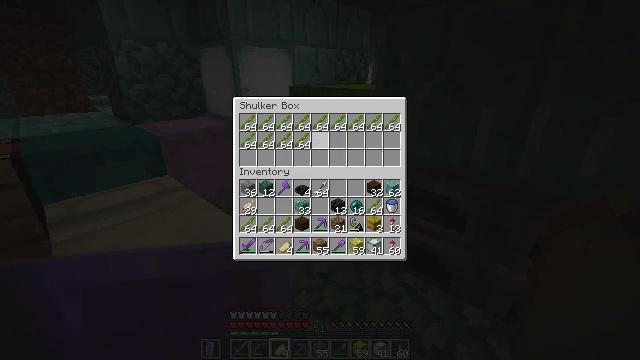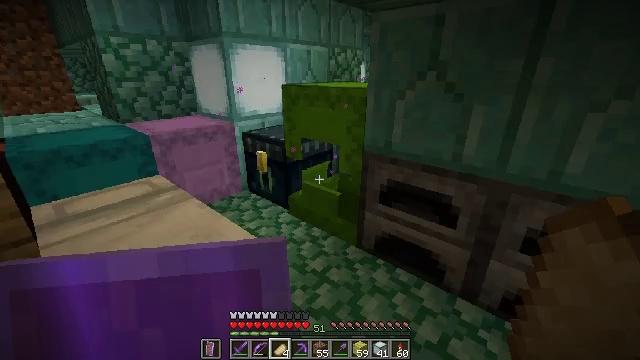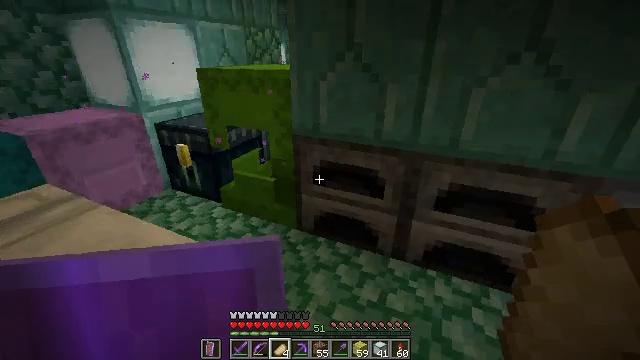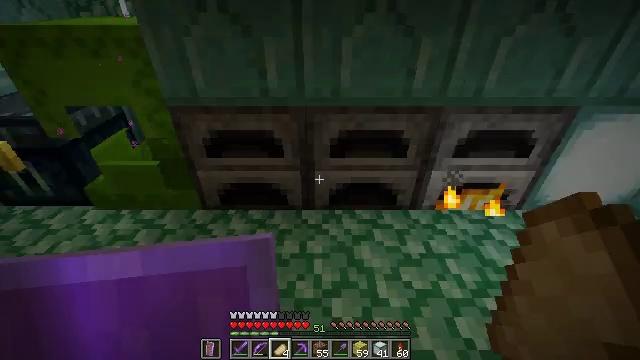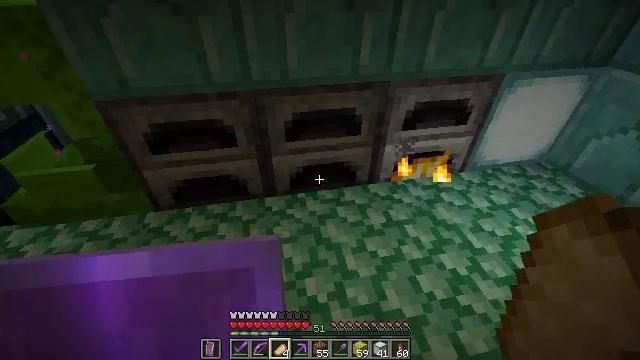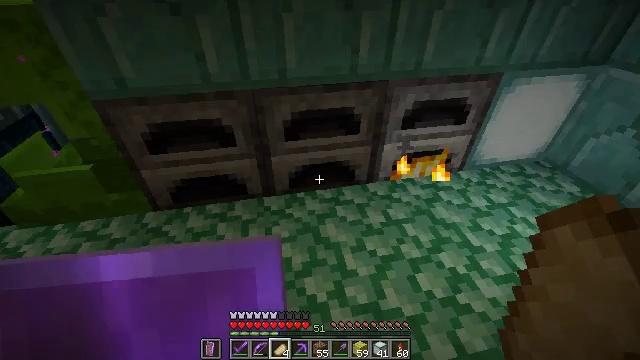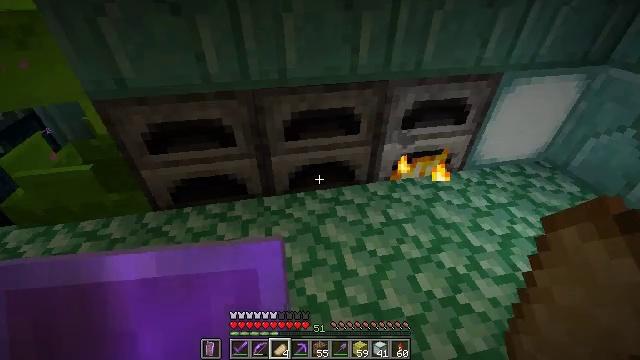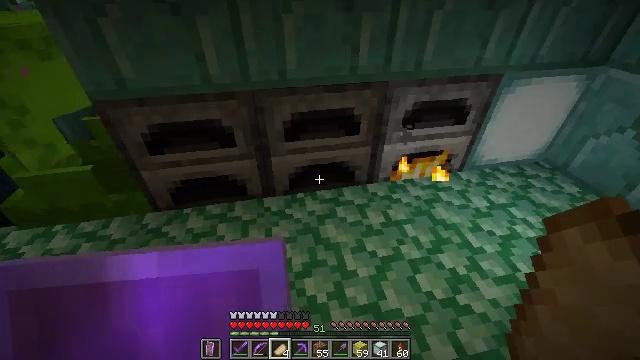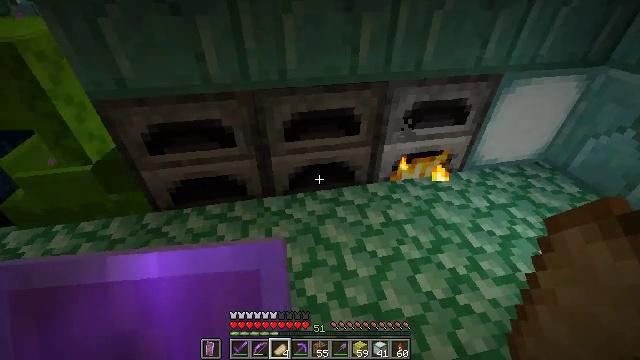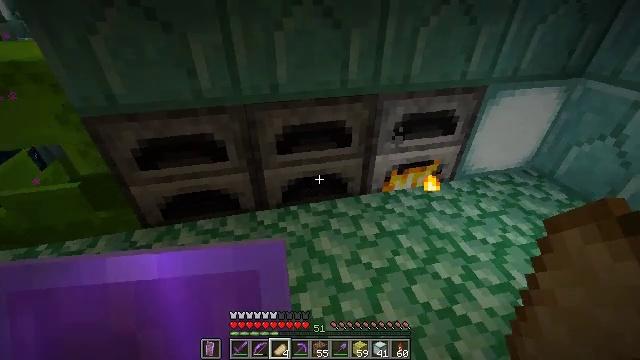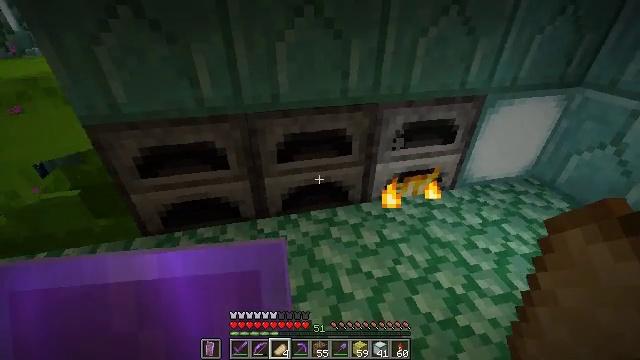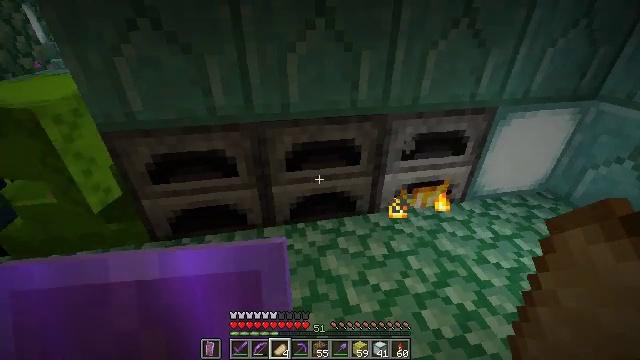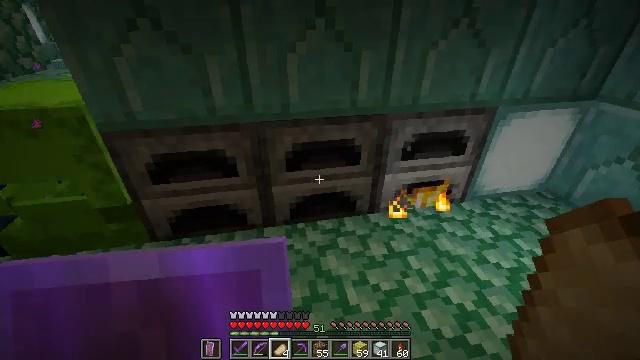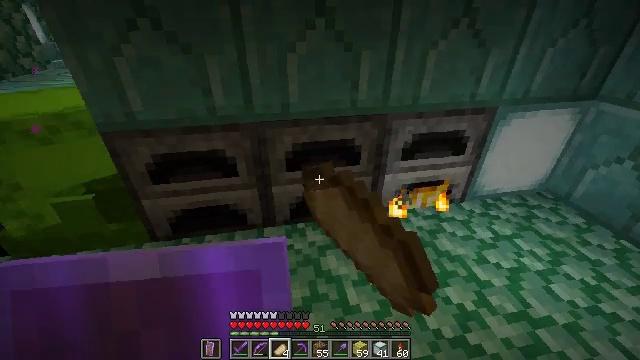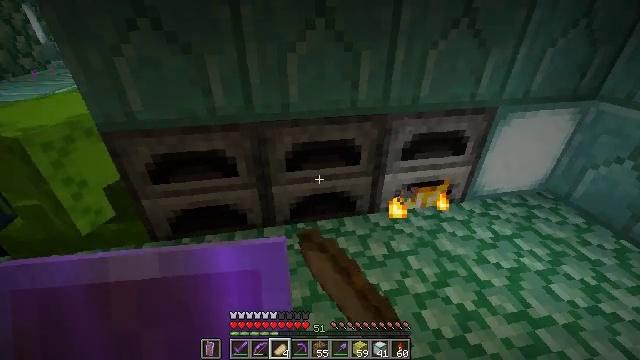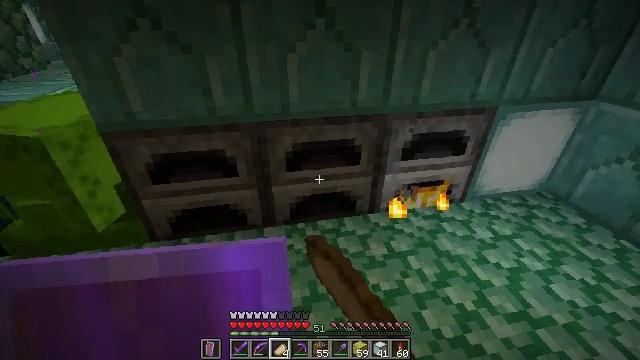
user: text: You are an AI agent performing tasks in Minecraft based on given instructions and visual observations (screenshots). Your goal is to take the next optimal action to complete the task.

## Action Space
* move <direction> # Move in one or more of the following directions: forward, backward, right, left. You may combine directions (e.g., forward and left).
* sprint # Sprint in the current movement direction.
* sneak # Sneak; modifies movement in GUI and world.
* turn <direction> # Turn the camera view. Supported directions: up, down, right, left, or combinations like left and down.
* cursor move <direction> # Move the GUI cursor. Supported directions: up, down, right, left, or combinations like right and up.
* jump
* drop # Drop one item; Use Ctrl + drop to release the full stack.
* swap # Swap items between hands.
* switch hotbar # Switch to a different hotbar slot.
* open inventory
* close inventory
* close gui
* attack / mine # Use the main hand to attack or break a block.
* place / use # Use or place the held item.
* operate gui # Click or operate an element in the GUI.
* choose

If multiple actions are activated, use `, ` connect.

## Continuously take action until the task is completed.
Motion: motion action
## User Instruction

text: craft item sponge
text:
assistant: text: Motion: turn right
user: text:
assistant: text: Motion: turn right and down
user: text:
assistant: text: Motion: turn right and down
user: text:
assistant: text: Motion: turn right and down
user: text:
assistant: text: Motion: no_op
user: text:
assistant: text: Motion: no_op
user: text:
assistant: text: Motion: no_op
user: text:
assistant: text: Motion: no_op
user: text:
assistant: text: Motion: turn right and up
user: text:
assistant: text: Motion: turn up
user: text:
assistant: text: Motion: turn left and up
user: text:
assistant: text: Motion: use / place
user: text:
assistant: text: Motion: use / place
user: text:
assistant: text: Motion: use / place
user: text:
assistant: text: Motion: no_op
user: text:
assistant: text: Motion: no_op
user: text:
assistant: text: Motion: no_op
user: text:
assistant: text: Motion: no_op
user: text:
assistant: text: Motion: no_op
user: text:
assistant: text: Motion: no_op
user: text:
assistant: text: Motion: no_op
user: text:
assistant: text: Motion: no_op
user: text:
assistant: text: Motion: turn down
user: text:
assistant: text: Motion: turn down
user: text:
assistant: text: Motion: no_op
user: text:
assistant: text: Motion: turn down
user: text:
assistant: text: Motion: sneak
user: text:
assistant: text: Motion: sneak
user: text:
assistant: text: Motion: sneak
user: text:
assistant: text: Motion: sneak